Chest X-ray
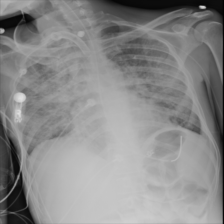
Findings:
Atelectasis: negative
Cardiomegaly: negative
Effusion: negative
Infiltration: positive
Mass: negative
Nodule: negative
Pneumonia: negative
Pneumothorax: negative
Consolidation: negative
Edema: negative
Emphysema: negative
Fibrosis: negative
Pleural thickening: negative
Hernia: negative